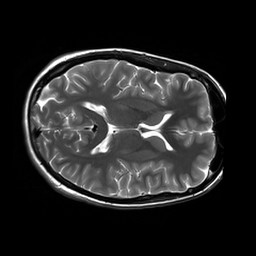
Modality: T2w
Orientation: axial
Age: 23
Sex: female
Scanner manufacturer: siemens
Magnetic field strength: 3 T
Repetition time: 8.53 s
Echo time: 0.091 s